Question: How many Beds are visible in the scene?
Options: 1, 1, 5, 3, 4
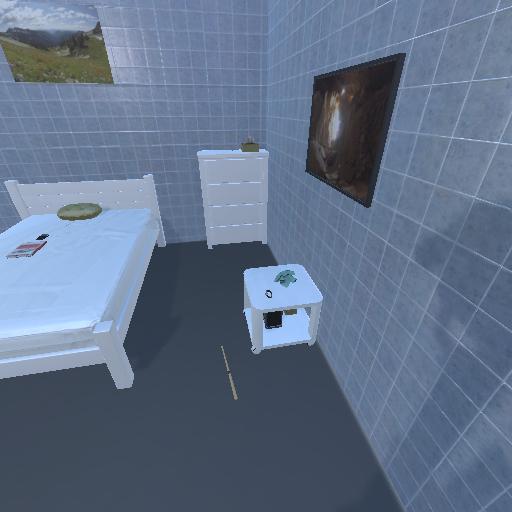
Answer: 1